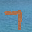
Label: 7